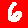
Digit: 6